Field crop: maize
Growth stage: 2
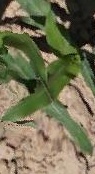
Species: maize